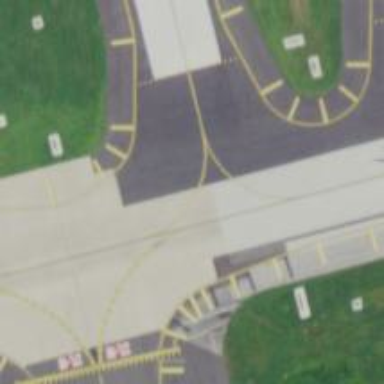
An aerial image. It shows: View of taxiway at the airport.